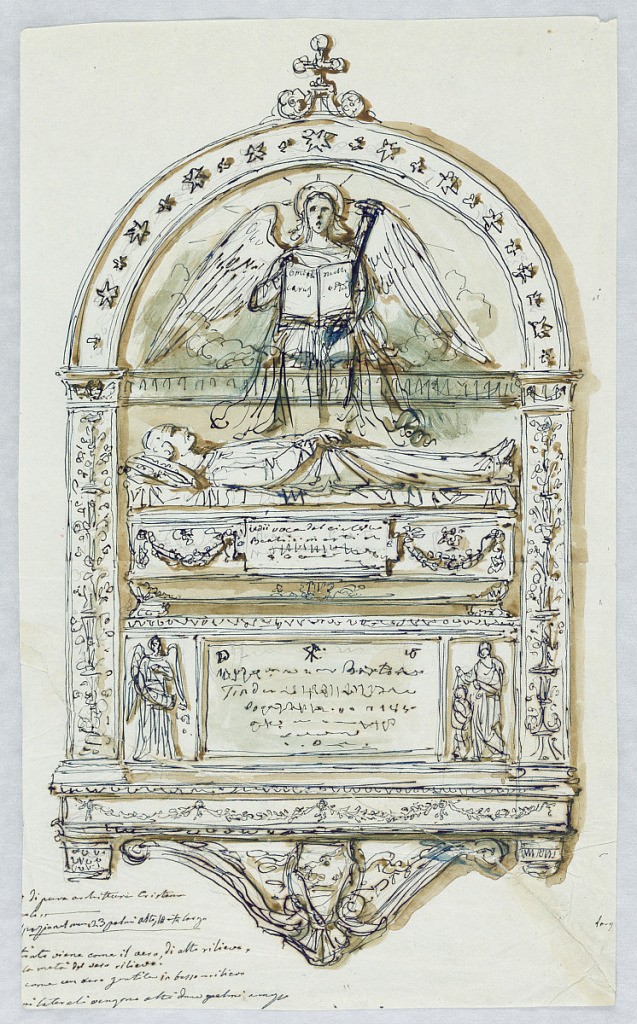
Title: Project for an Epitaph in High Relief
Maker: Vincenzo Gajassi, Italian, 1801 - 1861
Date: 1850–1860
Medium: Graphite, pen and ink on paper
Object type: Drawing
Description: Aedicule with pilasters decorated with candelabra. At center, an angel with book over a recumbent effigy.